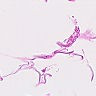
Metastatic tissue present: no